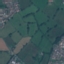
Land use / land cover class: Pasture